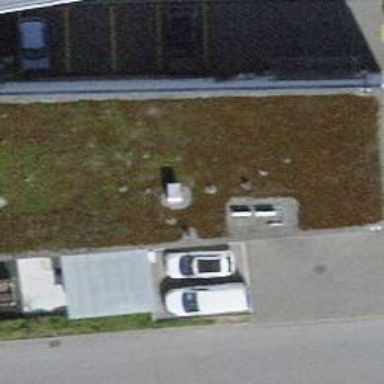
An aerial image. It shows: Office building.